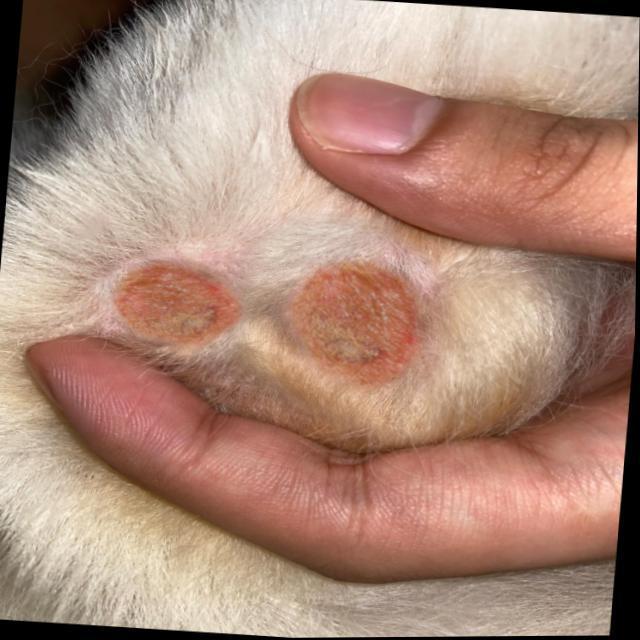
Canine ringworm (Dermatophytosis) — fungal infection caused by Microsporum or Trichophyton. Presents with circular alopecia, scaling, crusting, and broken hairs.